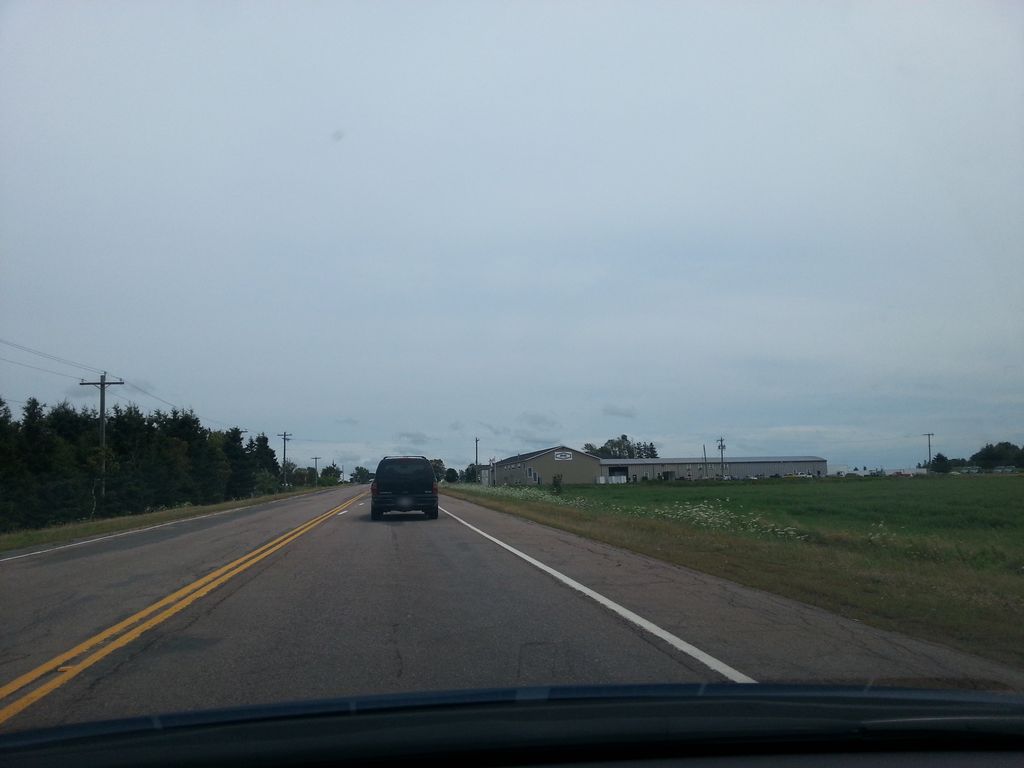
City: charlottetown